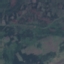
Land use / land cover class: HerbaceousVegetation